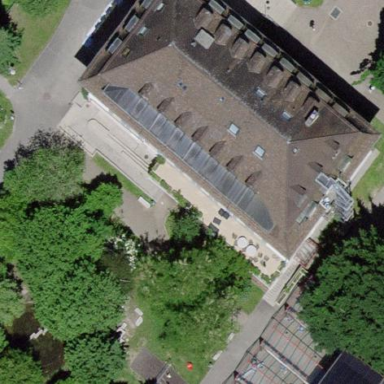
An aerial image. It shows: School building with hipped roof design.